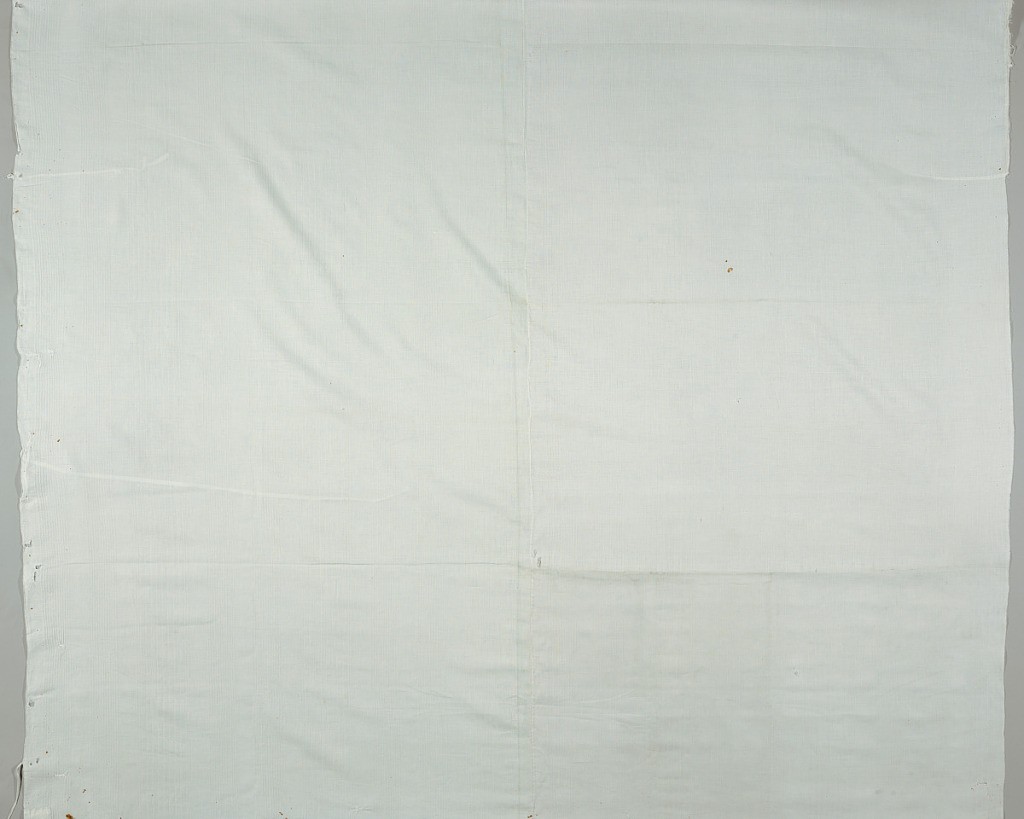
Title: Curtain panel
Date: late 18th–early 19th century
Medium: cotton Technique: twill and plain weave
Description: White curtain panel woven in groups of stripes in various widths. Weave structure alternates between twill and plain weave to produced raised stripes. Fitted with tapes for hanging.